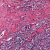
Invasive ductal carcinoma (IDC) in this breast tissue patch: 1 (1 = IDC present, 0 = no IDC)